Question: I have three 'childViewControllers' in one 'parentViewController' like iOS twitter client profile.
>
I would it to load one 'childViewController' once loading 'parentViewController'.
Then if he tap the second button for example "Photo" base on above image, load second 'chilidViewController'.
As if all 'childViewControllers' have 'tableViewController', when and how do I initialize second or third 'childViewControllers'?
Reason asking this question is too slow showing if load three 'childViewControllers' at same.
Please give me a clue.
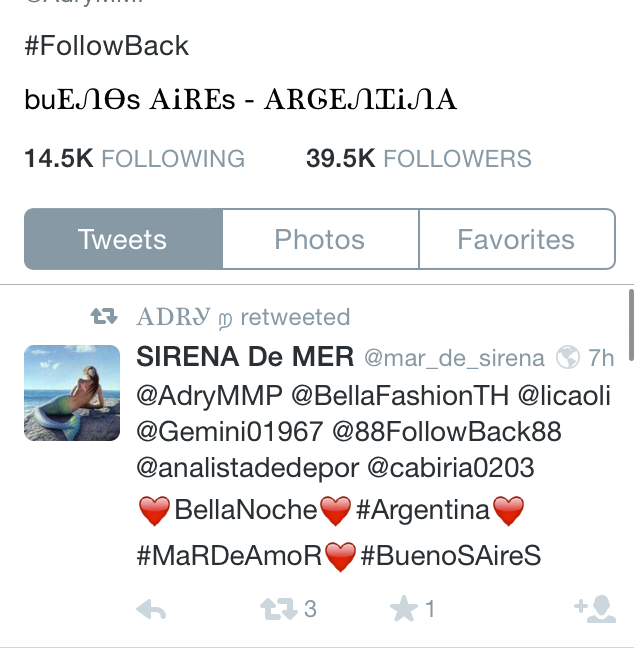
Answer: If all three 'childViewControllers' have a 'tableViewController' then you can use a common 'tableView' in the 'parentViewController' and then update the data source of 'tableView' with data specific to each child view controller.
- create a 'tableview' in the 'parentViewController' with datasource and delegate set to 'parentViewController'.- add a 'UISegmentedControl'- each view will have its own data (stored in an array or obtained from network).- in the value changed action of 'UISegmentedControl' update the data source of the 'tableView' in the 'parentViewController' to the data of each view based on index of 'UISegmentedControl'.